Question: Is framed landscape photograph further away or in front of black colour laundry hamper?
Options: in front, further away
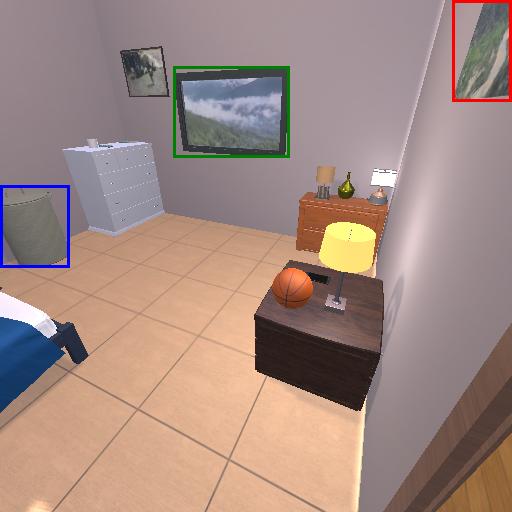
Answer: in front